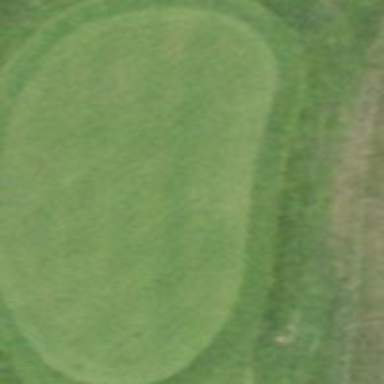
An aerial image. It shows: Green golf area with grass land use.